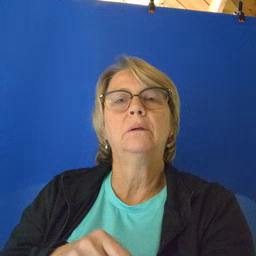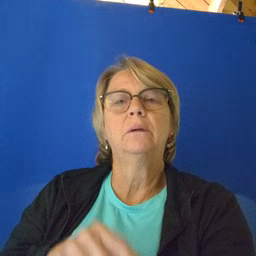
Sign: will